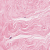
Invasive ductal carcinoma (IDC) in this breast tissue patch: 0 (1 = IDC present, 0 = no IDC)